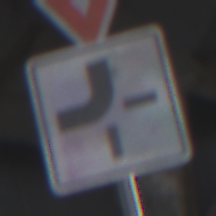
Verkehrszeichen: VerlaufVorfahrtsstrasse2
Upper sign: VorfahrtGewaehren
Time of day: Midday
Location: Roofed (Special)
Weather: Overcast
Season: NotSpecified
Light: Natural